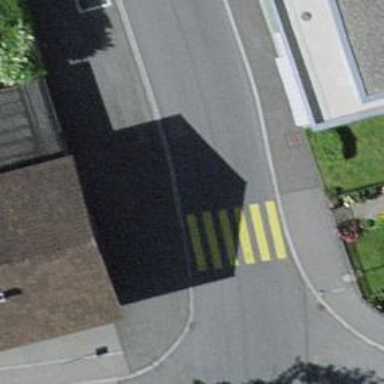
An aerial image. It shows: Uncontrolled zebra crossing on the road.